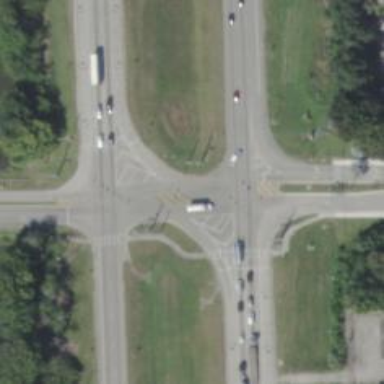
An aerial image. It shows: Trunk link highway.